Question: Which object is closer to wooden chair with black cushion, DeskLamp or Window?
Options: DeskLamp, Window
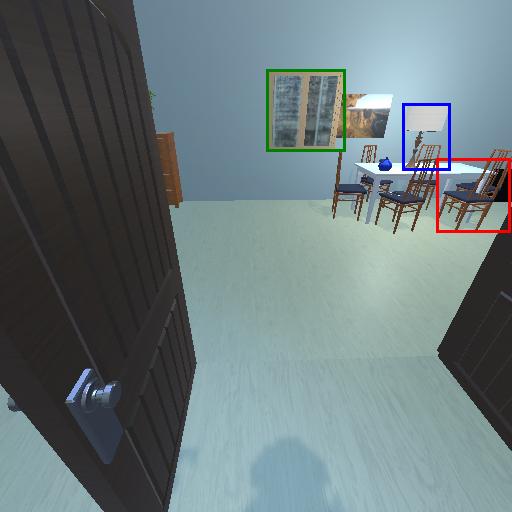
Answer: DeskLamp